Question: I'm trying to append a list to a dataframe in Python
I want to put the first 6 numbers on the same line and then add it line by line, until complete the dataframe.
'''
import pandas as pd
import random
randomlist = []
for i in range(0,30):
n = random.randint(1,30)
randomlist.append(n)
resultado(randomlist)
randomlist = 30, 11, 18, 11, 28, 18, 22, 18, 20, 10, 11, 6, 29, 1, 11, 15, 3, 4, 17, 11, 17, 18, 27, 25, 11, 10, 7, 4, 18, 27
lista_colunas = ['Carro', 'Moto', 'Barco', 'Patinete', 'Mobilete', 'Skate]
lista_index = ['Entre 1 a 5', 'Entre 6 a 10', 'Entre 11 a 15', 'Entre 16 a 20', 'Entre 21 a 25']
'''

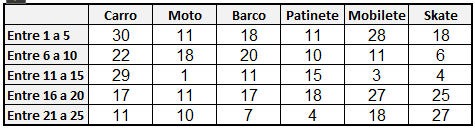
Answer: I'd suggest directly using NumPy instead.
'''
import numpy as np
import pandas as pd
# 1, 30 are the boundaries of the values;
# (5, 6) is the shape of the resulting matrix
df = pd.DataFrame(np.random.randint(1, 30, (5, 6)), index=lista_index, columns=lista_colunas)
'''
Result:
'''
>>> df
Carro Moto Barco Patinete Mobilete Skate
Entre 1 a 5 20 8 24 21 29 15
Entre 6 a 10 16 3 29 29 21 27
Entre 11 a 15 25 8 27 29 25 23
Entre 16 a 20 18 27 22 3 23 7
Entre 21 a 25 22 2 2 17 4 12
'''